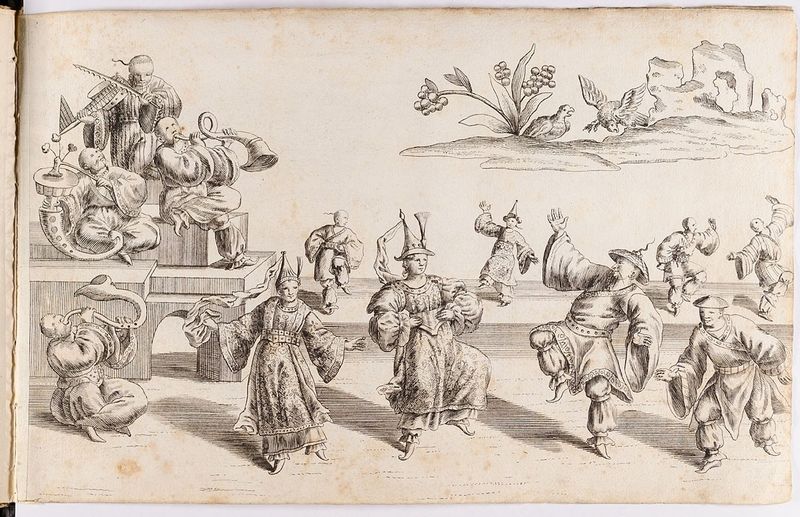
Titel: Chinadarstellung
Künstler: Martin Engelbrecht
Standort: Hamburg
Institution: Museum für Kunst und Gewerbe Hamburg
Schlagwörter: akt, hüte, tiere, fest, tanz, barock, vögel, figur, instrumente, musik, musiker, pflanzen, tanzen, kopfbedeckung, papier, tribüne, grafik, graphik, musizieren, podest, fotografie, photographie, druckgraphik, druckgrafik, stich, kupferstich, tänzer, musikinstrumente, chinese, gerippt, phantastische, reproduktionen, barockzeit, barockzeitalter, druckerzeugnisse, körper, völker, nationalitäten, festlichkeiten, gegenstände, ornamentstich, vorlageblätter, chinesendarstellungen